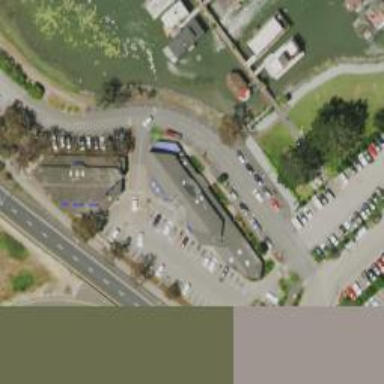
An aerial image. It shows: Supermarket.